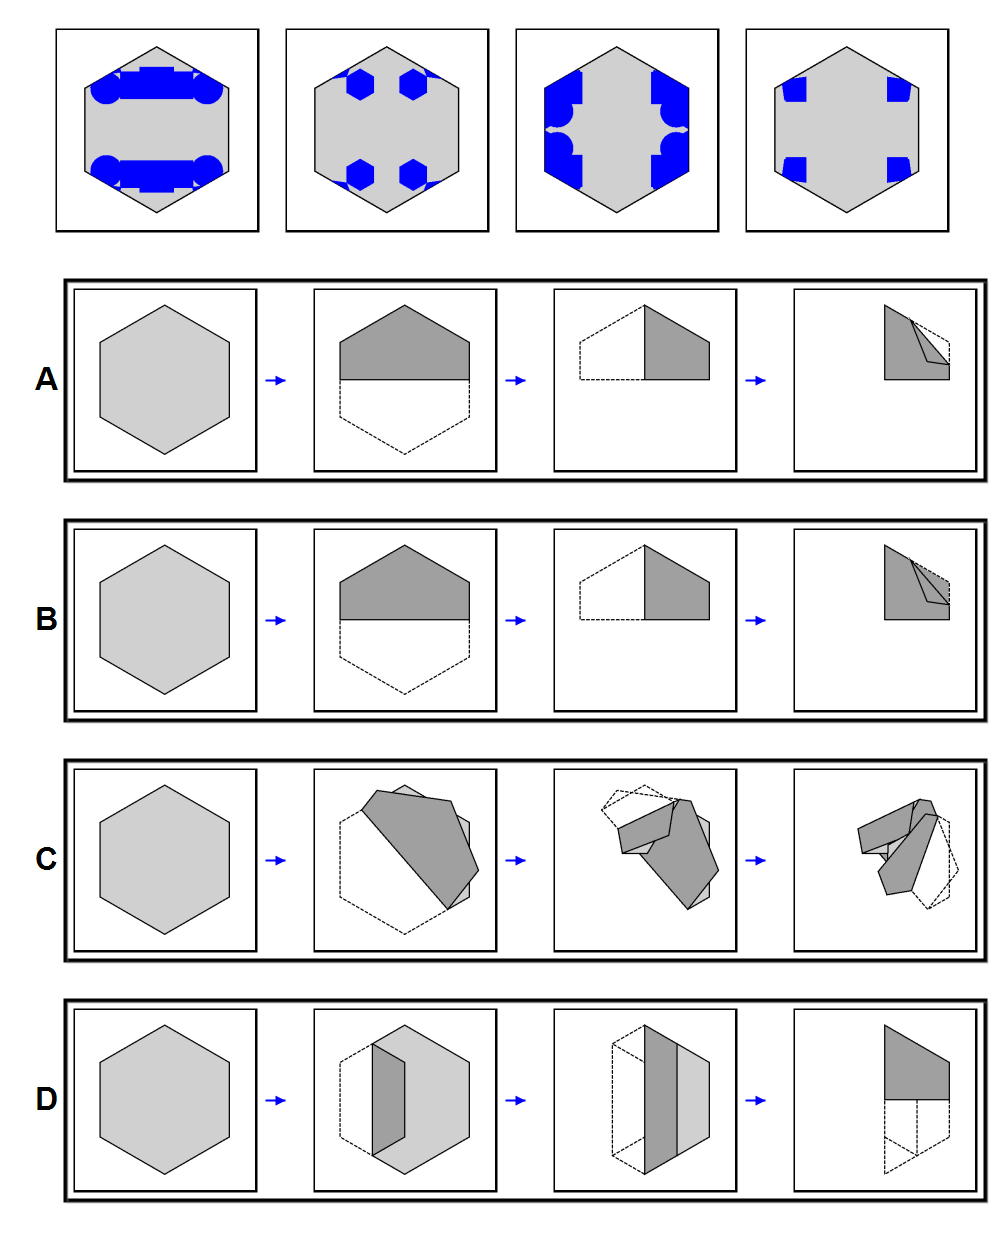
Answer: A